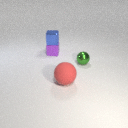
large red rubber sphere to the left of small green metal sphere